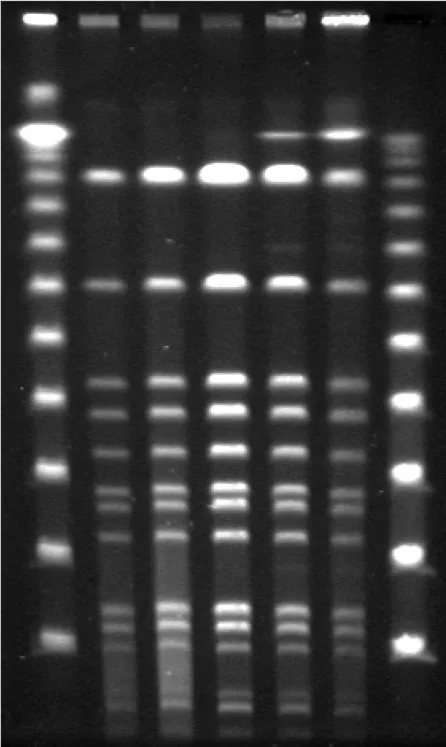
Fingerprint patterns for different Staphylococcus lugdunensis colony morphotypes, including small-colony variants (SCVs), after pulsed-field gel electrophoresis after digestion with SmaI, showing identical isolates. Lanes 1 and 7, 100-bp ladder; lane 2, blood isolate; lanes 3-5, colony variants; lane 6, SCVs of S. lugdunensis obtained from thrombotic material.
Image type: chart (chart)